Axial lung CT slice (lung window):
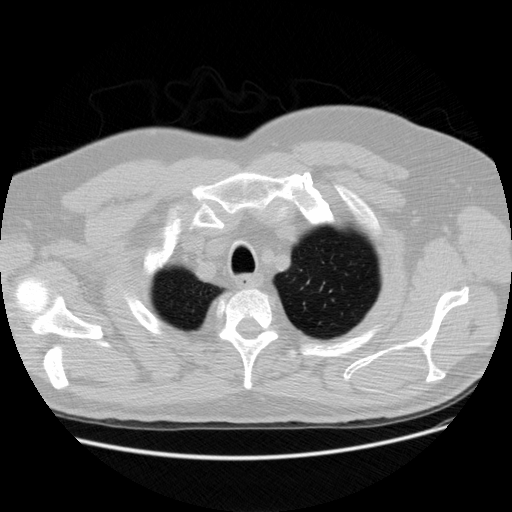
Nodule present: no